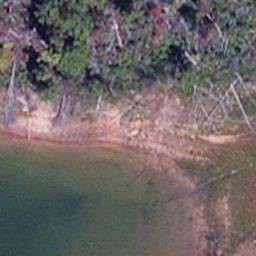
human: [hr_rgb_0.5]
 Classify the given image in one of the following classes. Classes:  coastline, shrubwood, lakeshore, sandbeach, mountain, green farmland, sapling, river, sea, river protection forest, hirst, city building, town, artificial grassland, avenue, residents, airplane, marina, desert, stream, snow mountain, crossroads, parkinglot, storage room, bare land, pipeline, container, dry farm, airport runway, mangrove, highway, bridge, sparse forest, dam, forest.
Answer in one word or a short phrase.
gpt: lakeshore